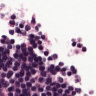
Metastatic tissue present: no